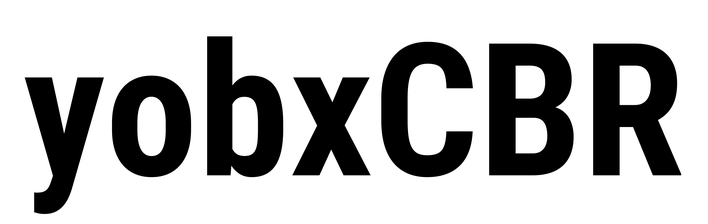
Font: Roboto_Condensed_Bold